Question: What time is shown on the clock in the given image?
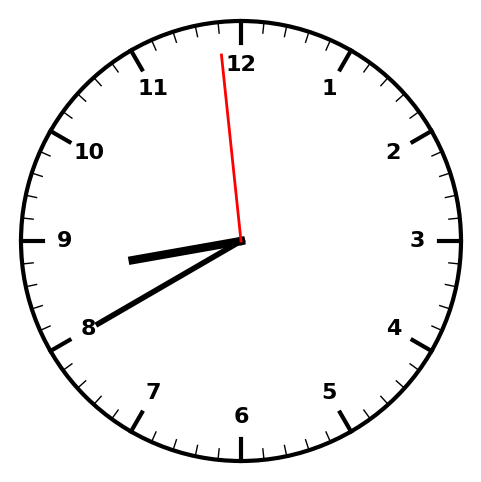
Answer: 08:39:59